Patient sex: F
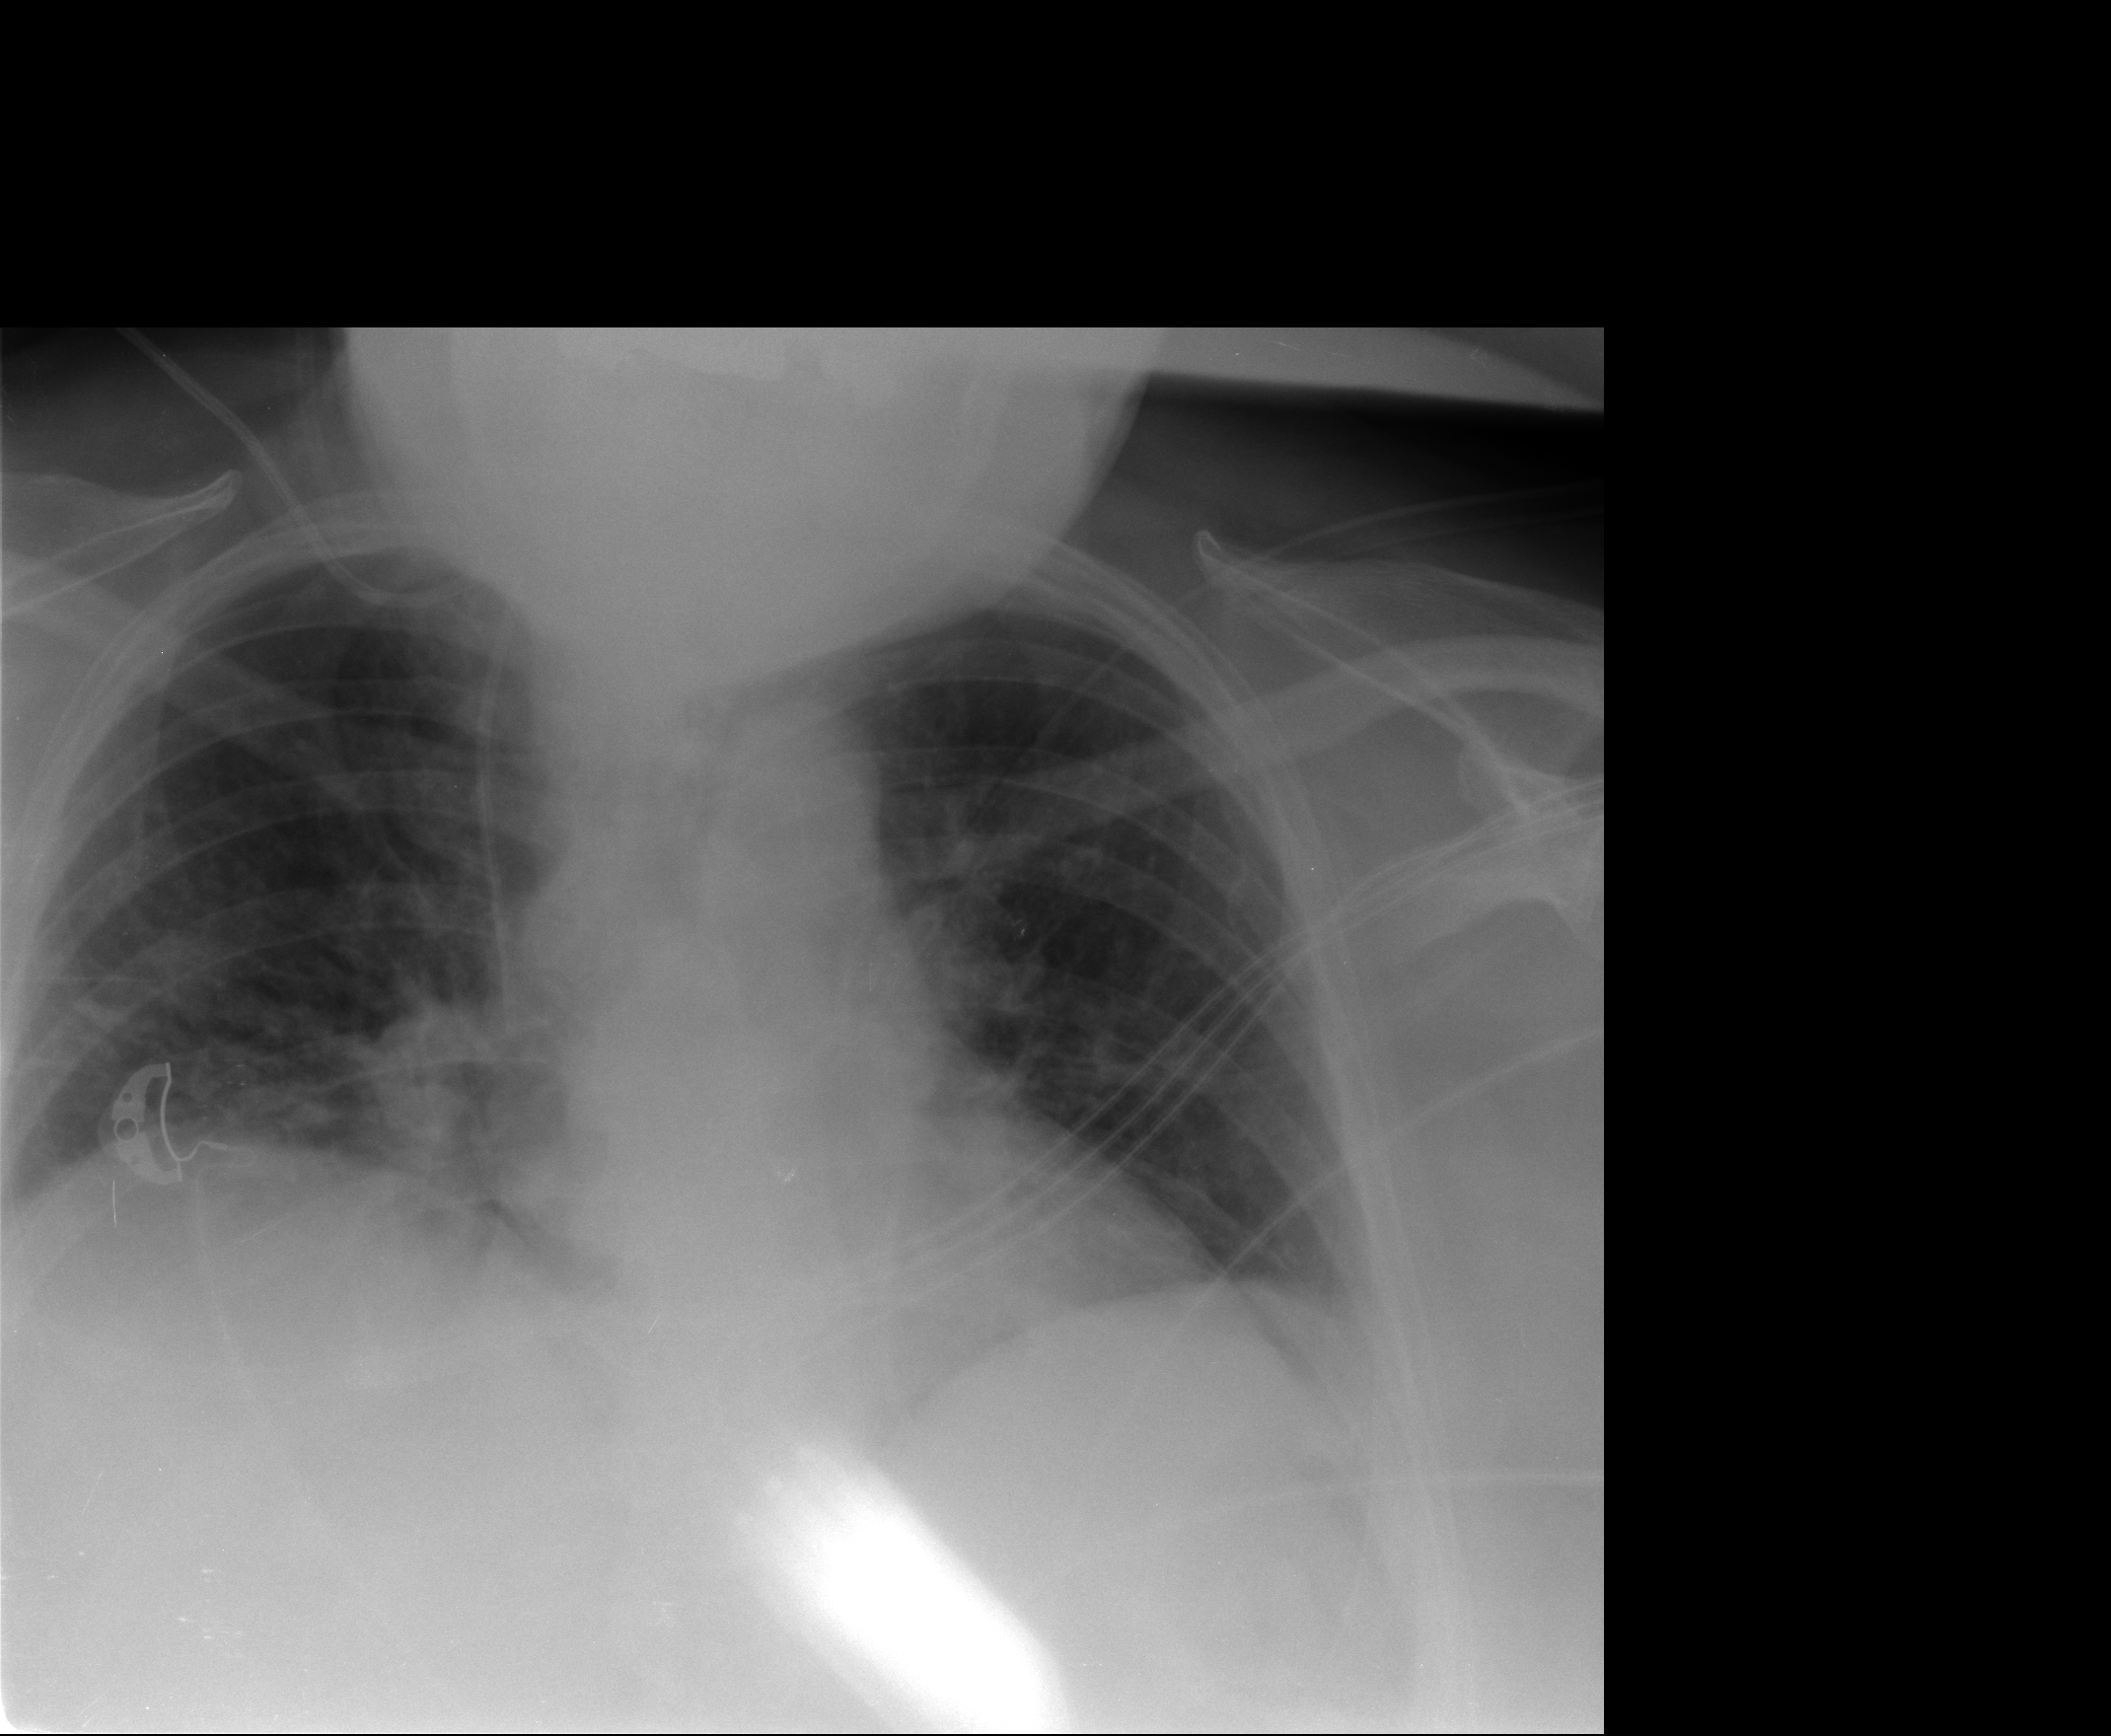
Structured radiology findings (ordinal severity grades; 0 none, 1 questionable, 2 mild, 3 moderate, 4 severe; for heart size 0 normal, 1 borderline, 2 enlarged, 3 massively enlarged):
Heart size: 0
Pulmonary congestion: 1
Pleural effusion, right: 0
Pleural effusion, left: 0
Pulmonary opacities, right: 1
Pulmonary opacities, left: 0
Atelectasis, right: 2
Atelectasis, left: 0